Interaction volume radius: 5 \u00c5
Interaction volume height: 15 \u00c5
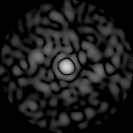
Disorder parameter: 0.8482